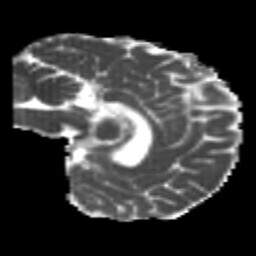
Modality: MD
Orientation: sagittal
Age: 23
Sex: female
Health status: healthy
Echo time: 0.074 s